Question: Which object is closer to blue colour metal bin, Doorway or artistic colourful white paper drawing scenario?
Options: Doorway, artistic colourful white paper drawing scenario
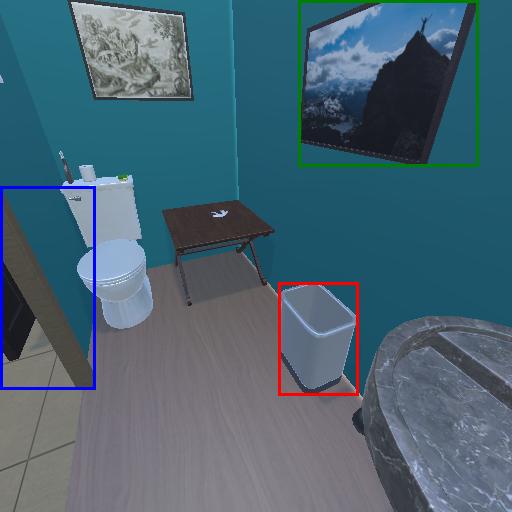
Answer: Doorway